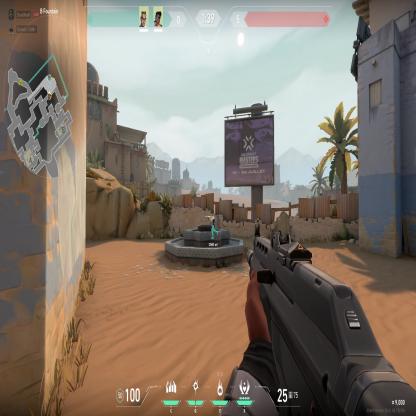
Label: teammate